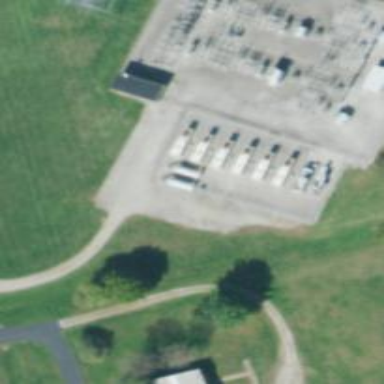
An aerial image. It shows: Generator for power supply.